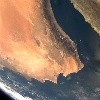
Label: land